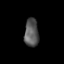
Tissue: lung
Cell type: Myeloid cells
Senescence score: 0.2007
Nuclear area (px): 393
Mean DAPI intensity: 87.303